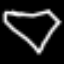
Label: diamond